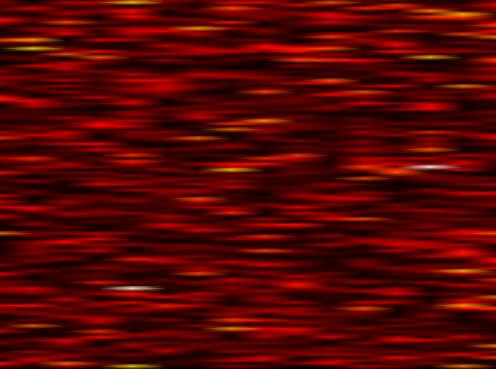
Label: FBMC